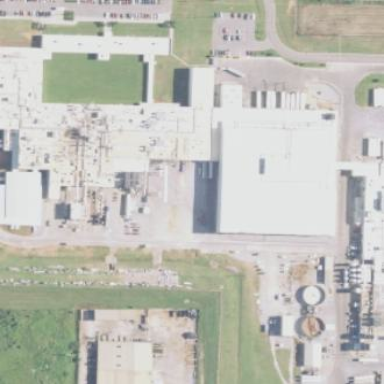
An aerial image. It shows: Industrial area with slaughterhouse. It is works facility designated for industrial land use.